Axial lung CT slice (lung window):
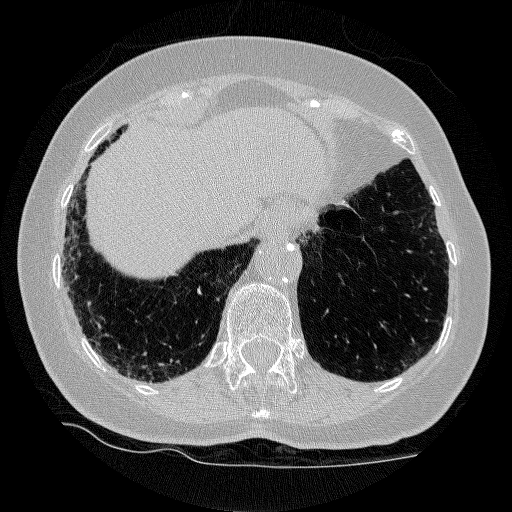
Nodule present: no